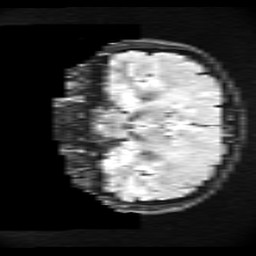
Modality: FLAIR
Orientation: coronal
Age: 30
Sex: female
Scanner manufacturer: ge
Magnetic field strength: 3 T
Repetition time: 11 s
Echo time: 0.1497 s